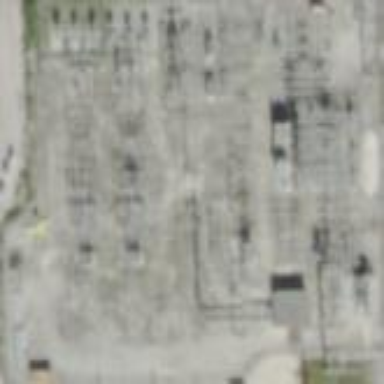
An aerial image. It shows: Outdoor transmission substation.